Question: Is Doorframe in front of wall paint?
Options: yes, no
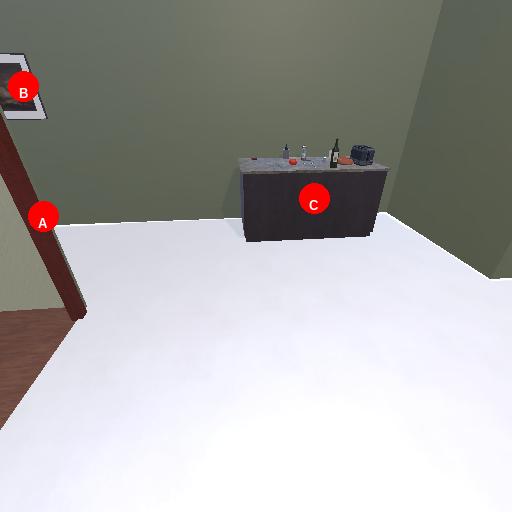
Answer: yes